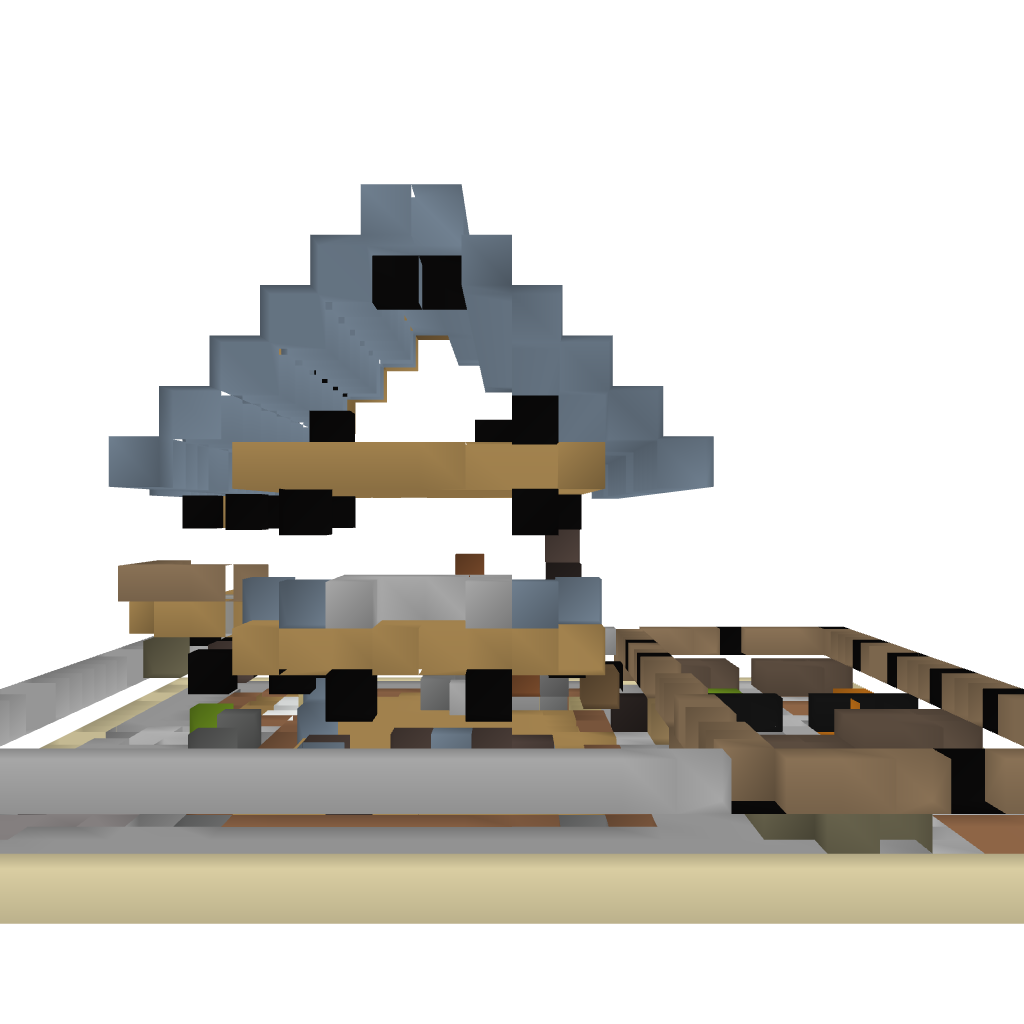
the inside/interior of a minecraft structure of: Basic Farm n°1